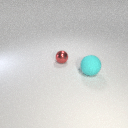
large cyan rubber sphere to the right of small red metal sphere